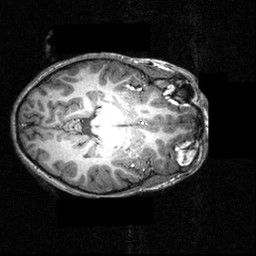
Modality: T1w
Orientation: axial
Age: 12
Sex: female
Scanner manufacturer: siemens
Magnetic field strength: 3.951 T
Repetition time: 1.5 s
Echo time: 0.00335 s